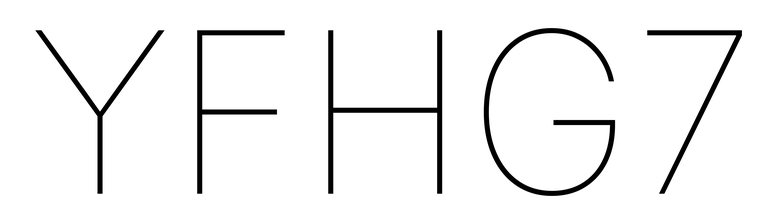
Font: Inter_Thin